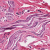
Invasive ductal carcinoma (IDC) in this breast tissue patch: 0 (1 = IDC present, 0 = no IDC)